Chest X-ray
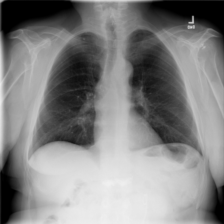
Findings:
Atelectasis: negative
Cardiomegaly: negative
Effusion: negative
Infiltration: negative
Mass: negative
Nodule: negative
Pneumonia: negative
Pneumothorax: negative
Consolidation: negative
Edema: negative
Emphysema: negative
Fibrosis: negative
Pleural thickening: negative
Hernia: negative